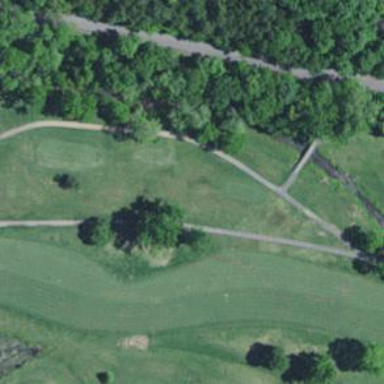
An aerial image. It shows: Rough area on grassy golf course.